Field crop: maize
Growth stage: 2
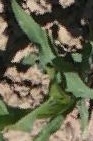
Species: maize